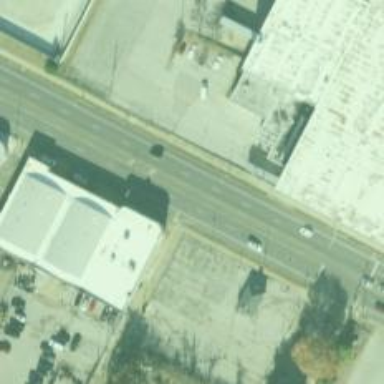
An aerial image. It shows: Alley classified as service road.